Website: apple-inc
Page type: account-selection
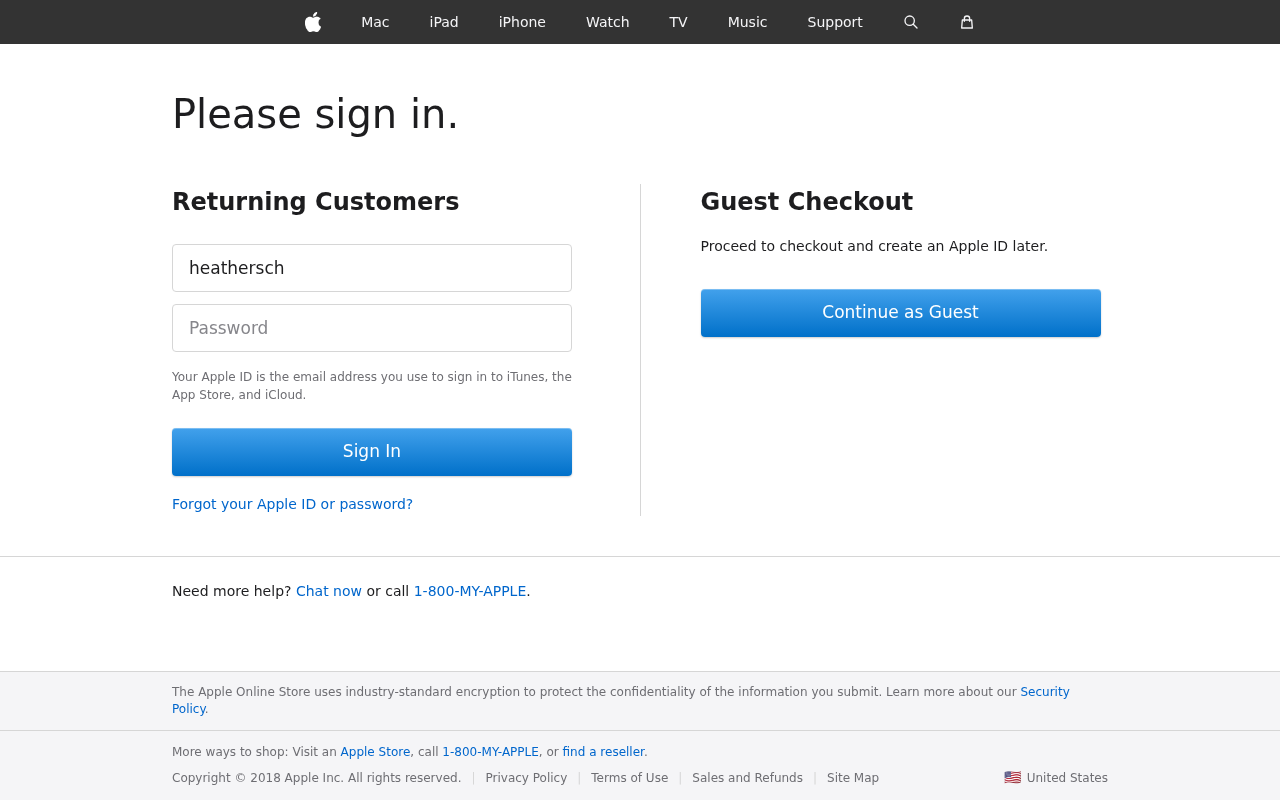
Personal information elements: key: PII_LOGIN_USERNAME
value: heatherschultz34